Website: slack
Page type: payment
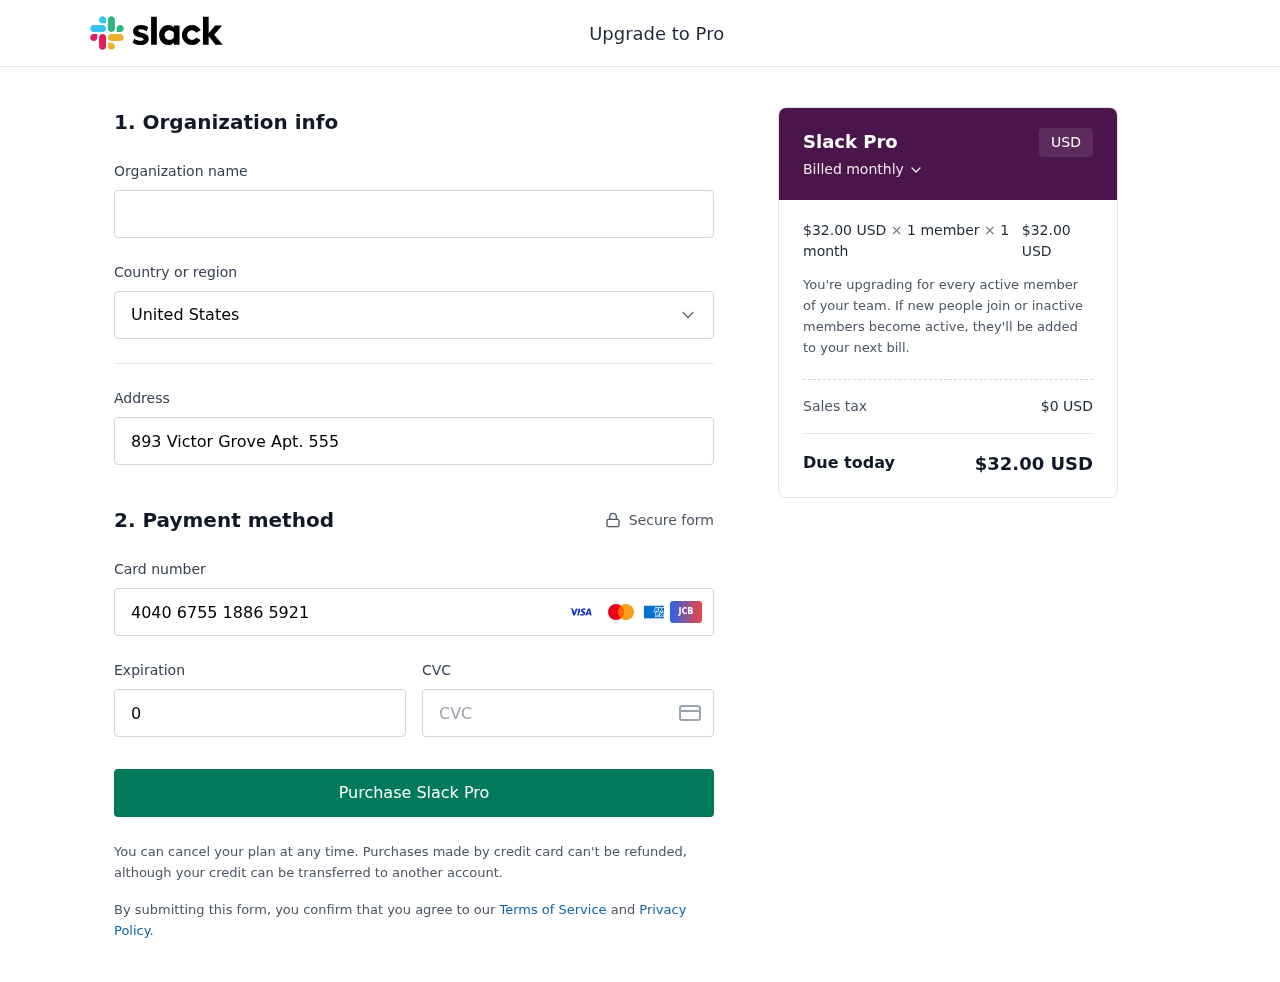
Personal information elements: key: PII_CARD_CVV
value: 567
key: PII_CARD_EXPIRY
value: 04/28
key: PII_CARD_NUMBER
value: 4040 6755 1886 5921
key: PII_COUNTRY
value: United States
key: PII_STREET
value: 893 Victor Grove Apt. 555
Product elements: key: PRODUCT1_PRICE
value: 32
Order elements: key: ORDER_SUBTOTAL
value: $32.00 USD
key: ORDER_TAX
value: $0 USD
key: ORDER_TOTAL
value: $32.00 USD